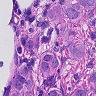
Metastatic tissue present: yes